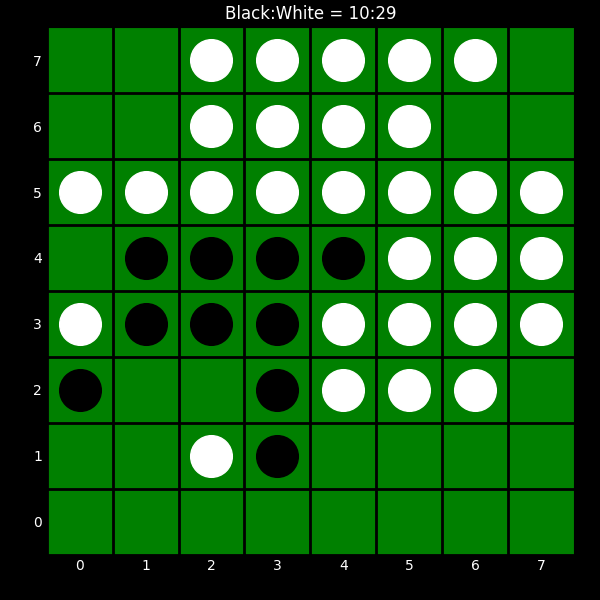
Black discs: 10
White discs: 29